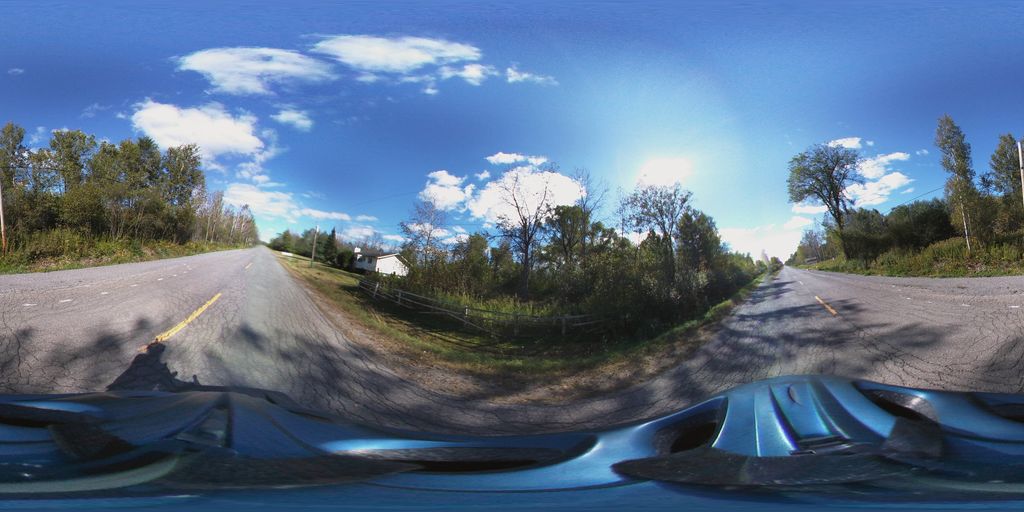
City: ottawa-gatineau